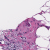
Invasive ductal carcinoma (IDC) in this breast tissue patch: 0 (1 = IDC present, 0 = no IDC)